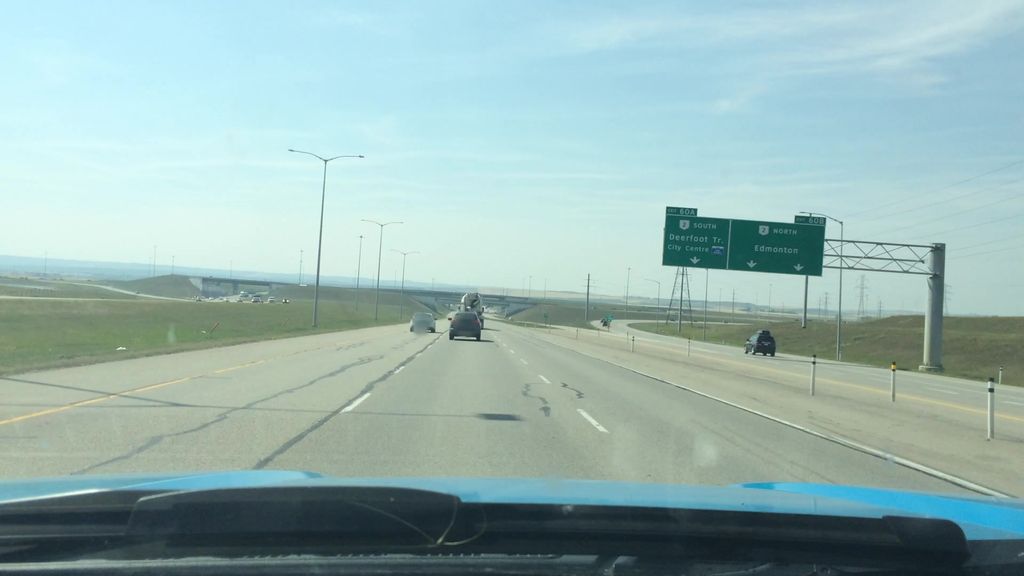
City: calgary